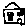
Label: house